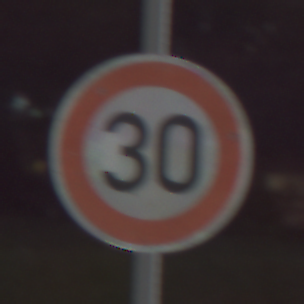
Verkehrszeichen: Geschwindigkeit30
Umgebung: Outdoor, Suburban
Tageszeit: Night
Wetter: Clear
Licht: Artificial
Jahreszeit: NotSpecified
Kontrast: MediumContrast